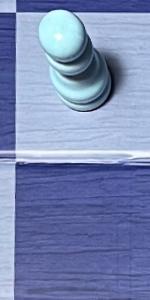
Label: Empty